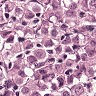
Metastatic tissue present: yes